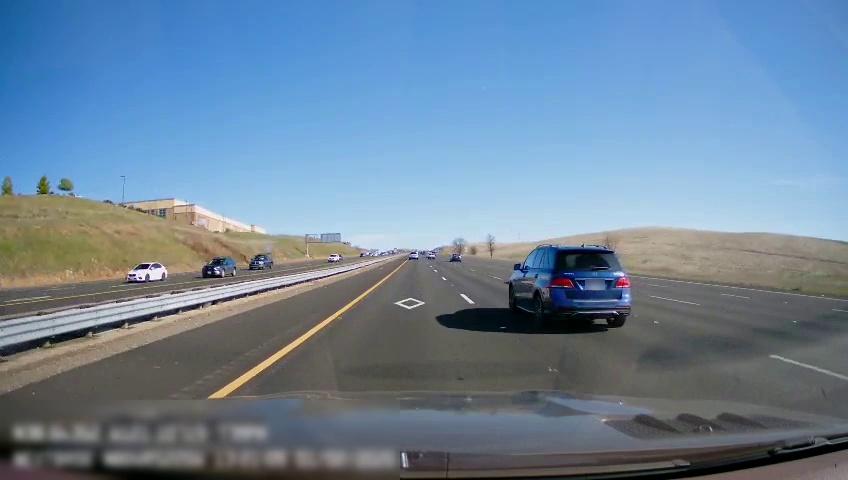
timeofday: Day
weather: Sunny
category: Drivable Space
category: Drivable Space
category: Vehicles | Car
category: Vehicles | SUV
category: Vehicles | SUV
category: Vehicles | Car
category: Vehicles | SUV
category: Vehicles | SUV
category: Vehicles | SUV
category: Lanes | Current Lane
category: Lanes | Current Lane
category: Lanes | Alternate Lane
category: Lanes | Alternate Lane
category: Lanes | Alternate Lane
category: Lanes | Alternate Lane
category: Lanes | Opposite Lane
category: Lanes | Opposite Lane
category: Lanes | Opposite Lane